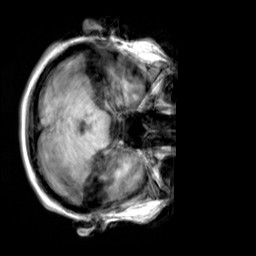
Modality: T1w
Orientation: axial
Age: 29
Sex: female
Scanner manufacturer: siemens
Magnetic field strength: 3 T
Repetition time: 2.3 s
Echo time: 0.00303 s